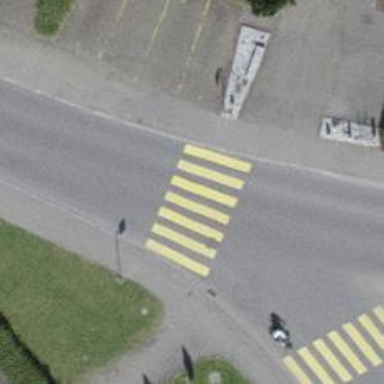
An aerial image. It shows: Pedestrian crossing with zebra markings on the footway.